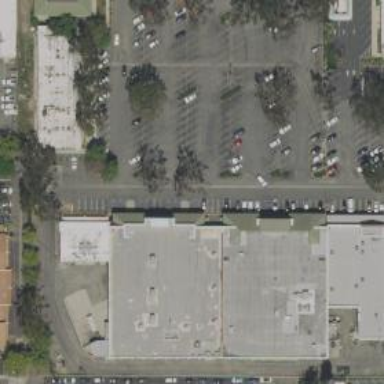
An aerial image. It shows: Department store building.